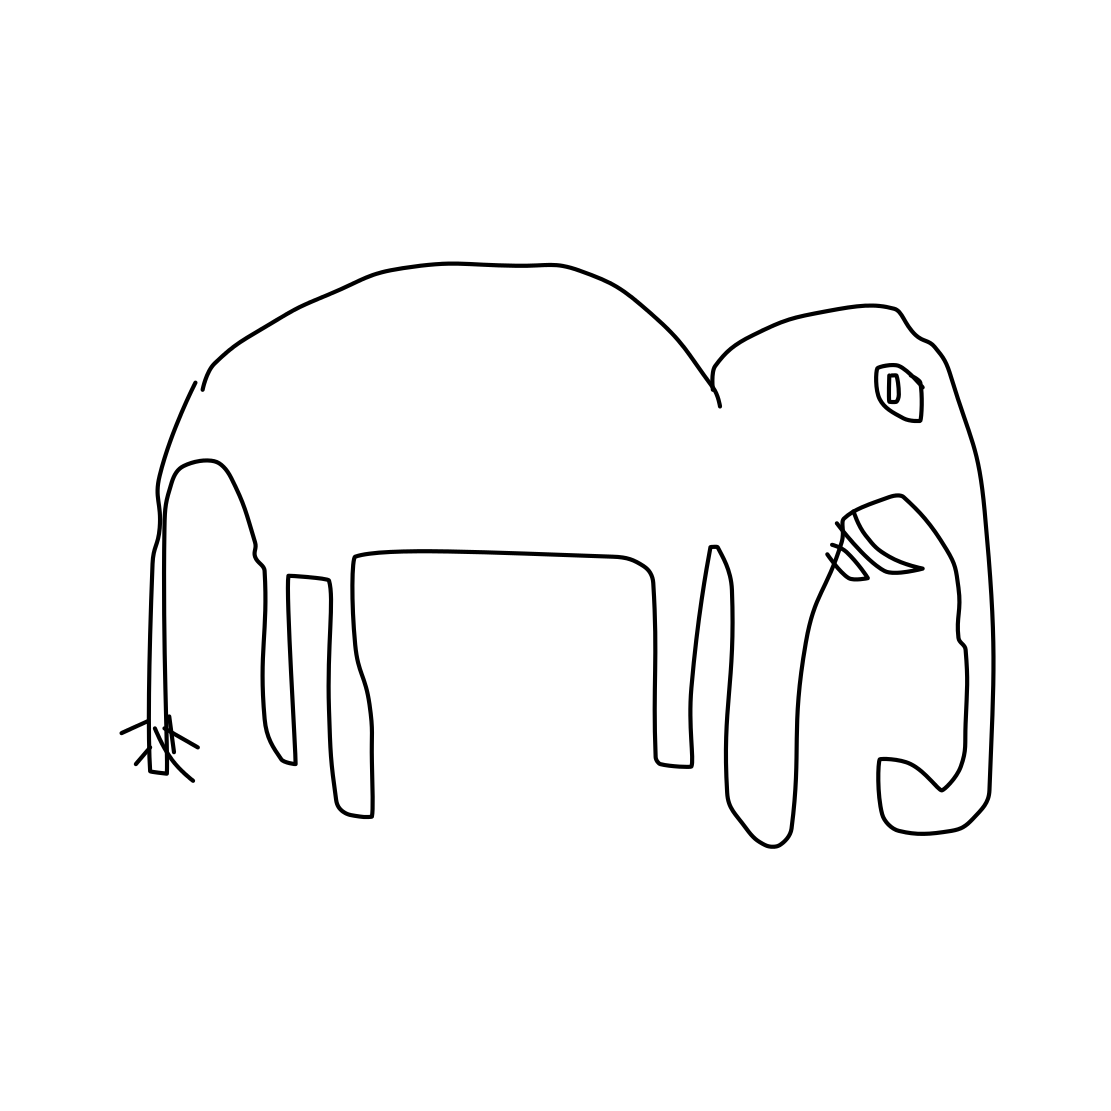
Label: elephant